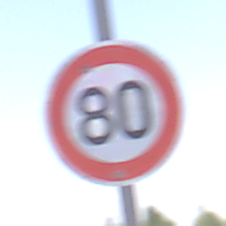
Verkehrszeichen: Geschwindigkeit80
Umgebung: Outdoor, Nature
Tageszeit: Midday
Wetter: PartlyCloudy
Licht: Natural
Jahreszeit: NotSpecified
Kontrast: HighContrast